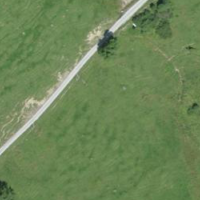
EUNIS habitat code: 24
Species observed at this site:
Fragaria vesca
Geum rivale
Ajuga pyramidalis